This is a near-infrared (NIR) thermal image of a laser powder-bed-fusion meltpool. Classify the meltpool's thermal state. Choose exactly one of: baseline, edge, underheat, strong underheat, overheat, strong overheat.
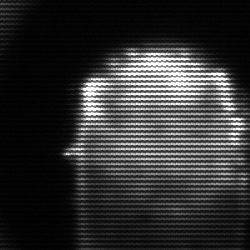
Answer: baseline